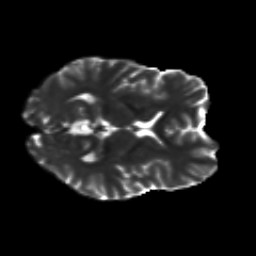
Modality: T2w
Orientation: axial
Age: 27
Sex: male
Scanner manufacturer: siemens
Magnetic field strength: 3 T
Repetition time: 8.8 s
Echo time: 0.085 s